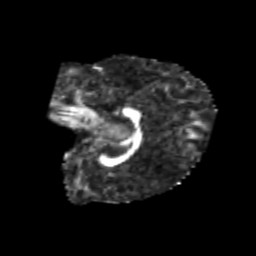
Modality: FA
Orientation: sagittal
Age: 8
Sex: female
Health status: healthy